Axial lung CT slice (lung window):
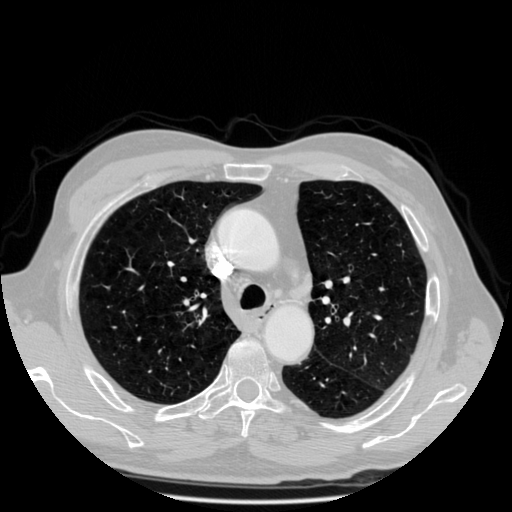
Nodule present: no